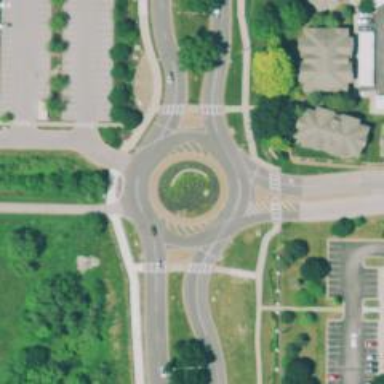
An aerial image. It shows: Secondary road around roundabout.